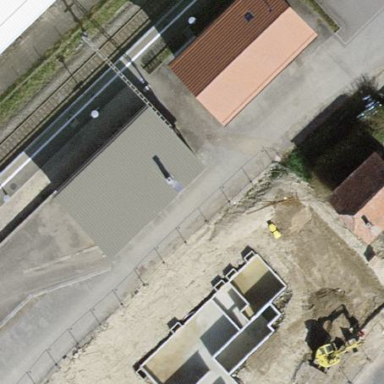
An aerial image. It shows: Transportation building.